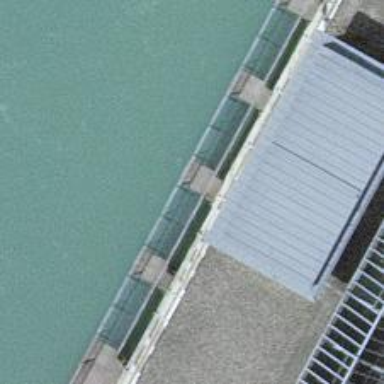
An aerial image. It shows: Footway road on metal grid bridge.